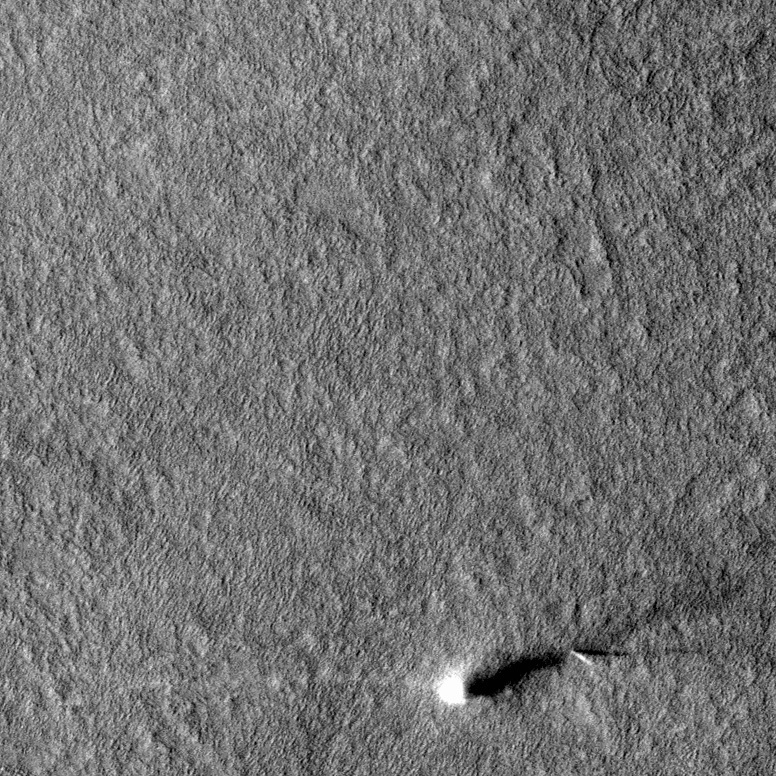
Label: dustdevil, dustdevil